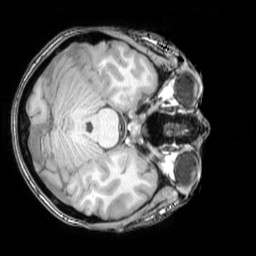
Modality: T1w
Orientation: axial
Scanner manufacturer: philips
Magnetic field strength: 3 T
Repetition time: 0.008105 s
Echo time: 0.003714 s